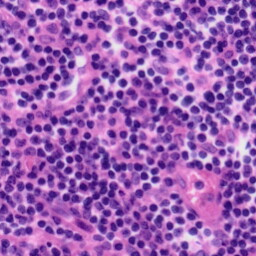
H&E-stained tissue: Tonsil